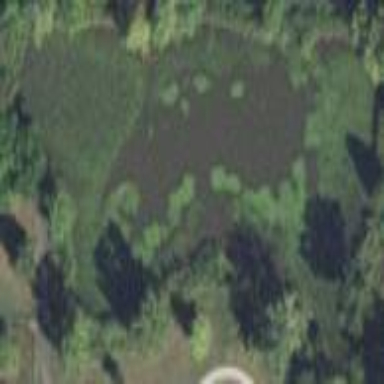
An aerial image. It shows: Serene pond surrounded by nature.